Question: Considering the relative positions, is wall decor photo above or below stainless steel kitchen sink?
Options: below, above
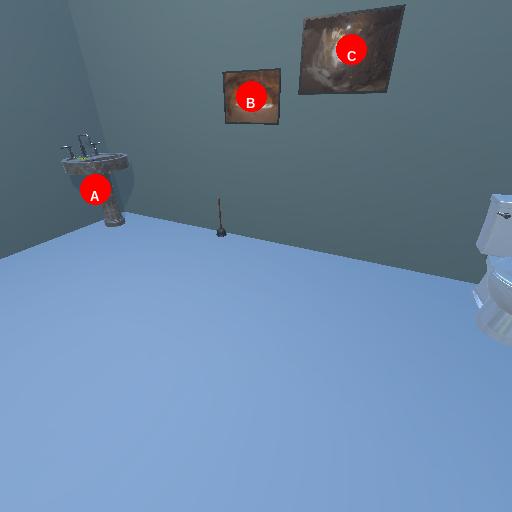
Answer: below